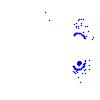
Particle: electron